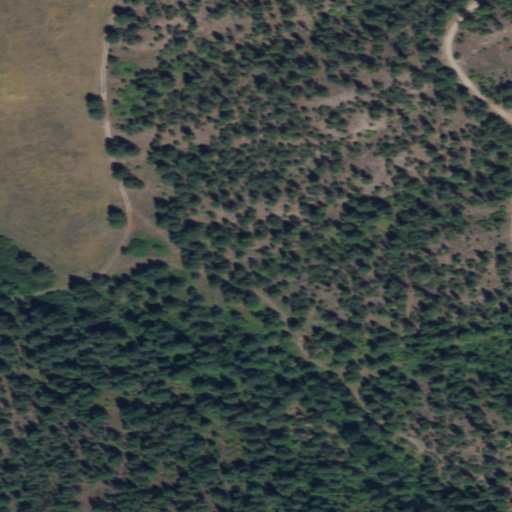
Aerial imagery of valley in Washington named Fortymile Canyon containing evergreen forest, shrub, open development, low intensity development, and medium intensity development